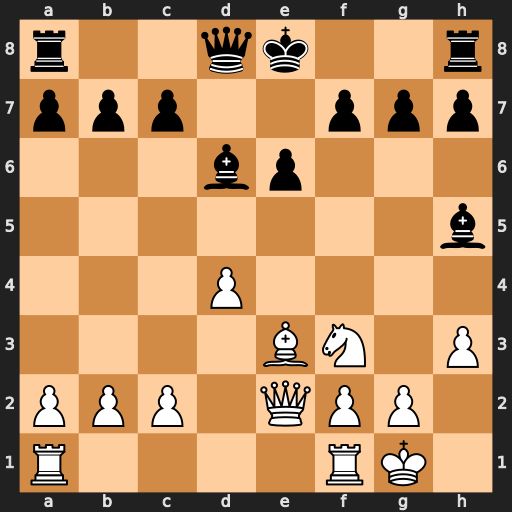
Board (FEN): r2qk2r/ppp2ppp/3bp3/7b/3P4/4BN1P/PPP1QPP1/R4RK1
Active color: w
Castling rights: kq
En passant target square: -
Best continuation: Qb5+ c6 Qxh5